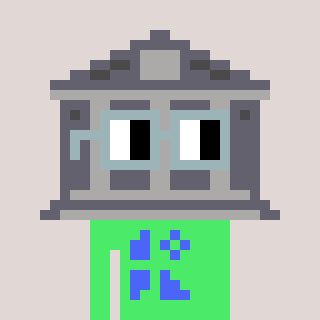
a pixel art character with square dark gray glasses, a bank-shaped head and a teal-colored body on a warm background